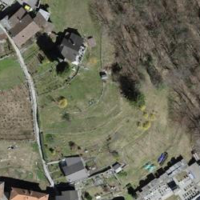
EUNIS habitat code: 41
Species observed at this site:
Cymbalaria muralis